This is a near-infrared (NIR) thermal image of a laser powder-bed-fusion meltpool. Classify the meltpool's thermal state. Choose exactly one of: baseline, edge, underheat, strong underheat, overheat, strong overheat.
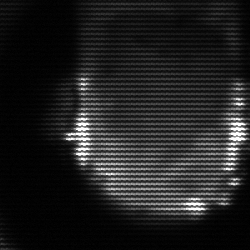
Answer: baseline